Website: crate-barrel
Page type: customer-info-address
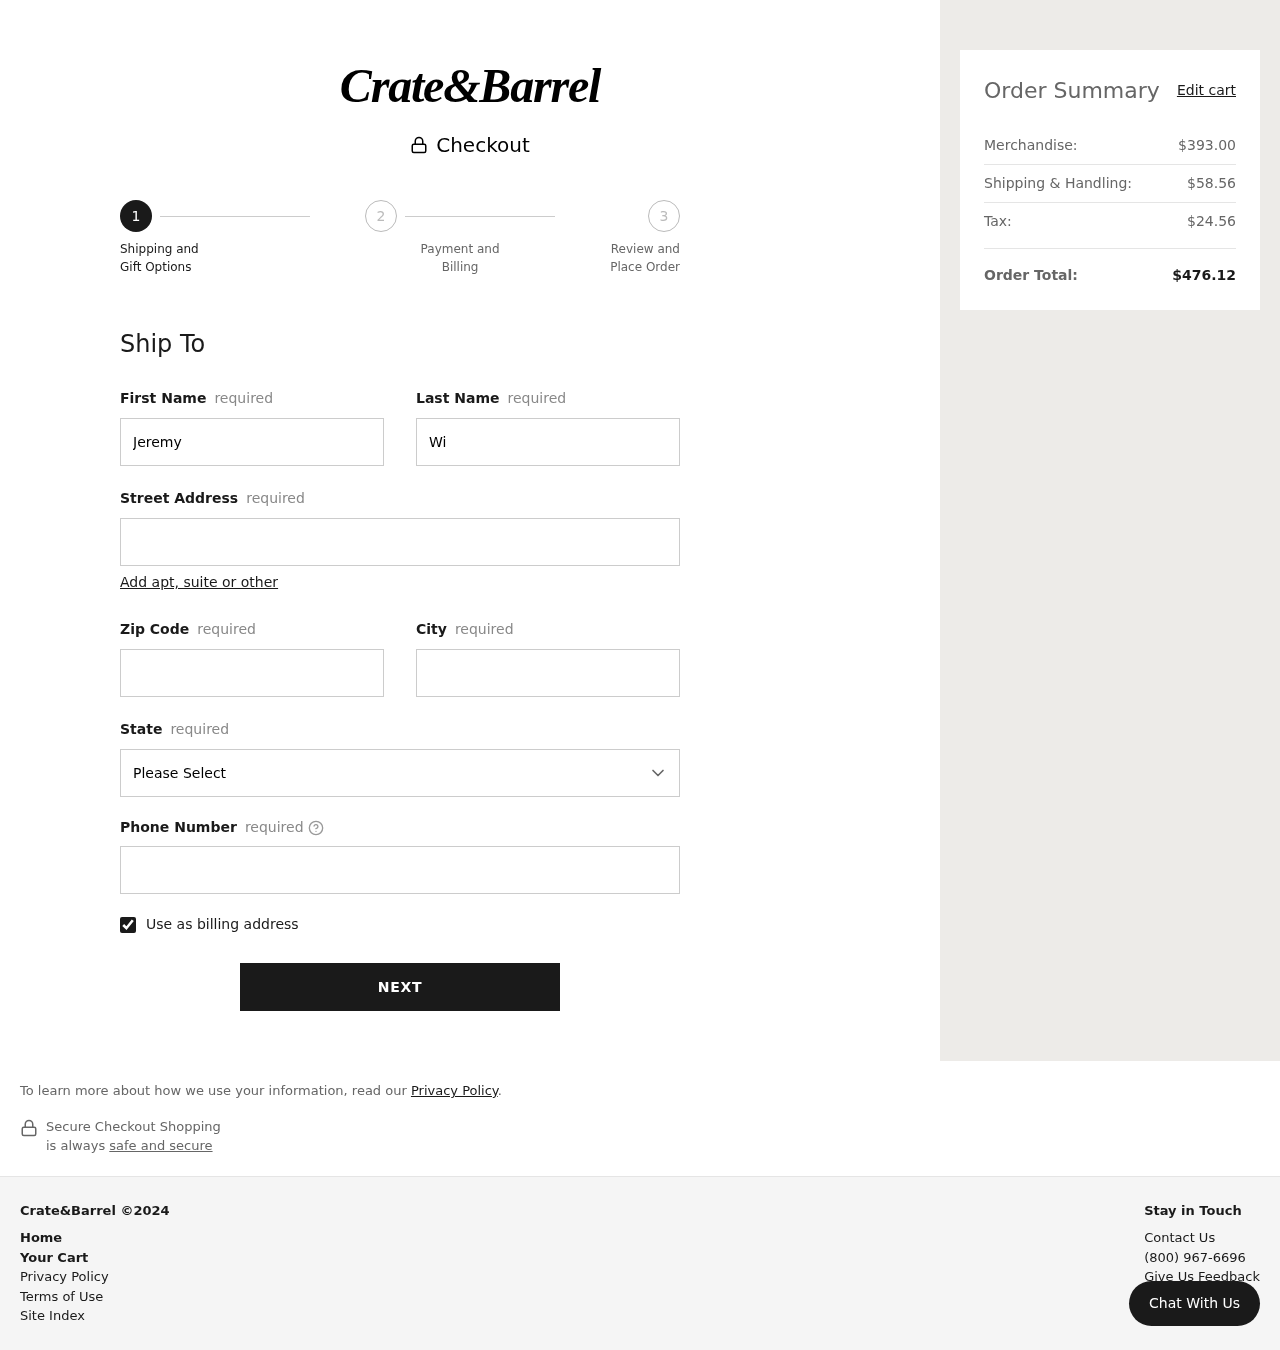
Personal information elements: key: PII_CITY
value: New Stevenside
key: PII_FIRSTNAME
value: Jeremy
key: PII_LASTNAME
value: Williams
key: PII_PHONE
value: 2954869737
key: PII_POSTCODE
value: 30799
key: PII_STATE
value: New York
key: PII_STREET
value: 8840 Shaffer Unions Suite 267
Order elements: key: ORDER_SUBTOTAL
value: $393.00
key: ORDER_SHIPPING_COST
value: $58.56
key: ORDER_TAX
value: $24.56
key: ORDER_TOTAL
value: $476.12